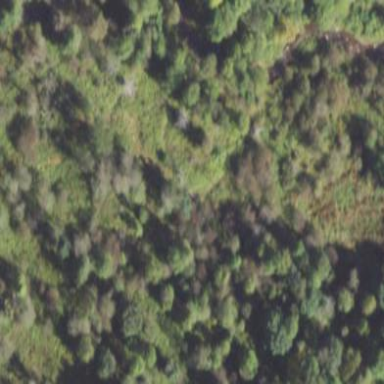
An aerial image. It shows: Patch of scrub vegetation.